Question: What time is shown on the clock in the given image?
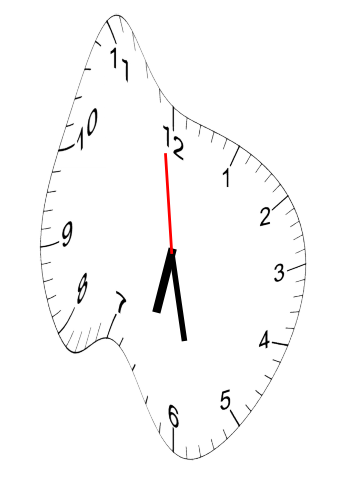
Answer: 06:27:59